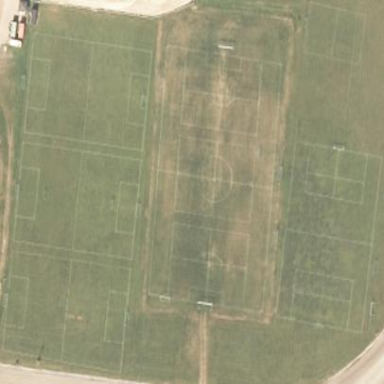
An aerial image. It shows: Soccer pitch designated for leisure and sports activities.